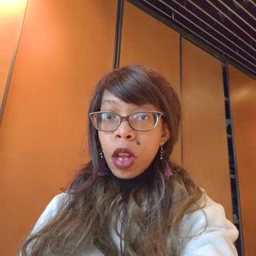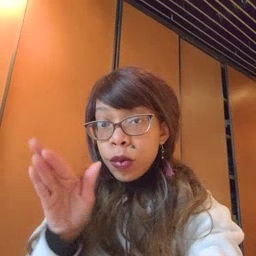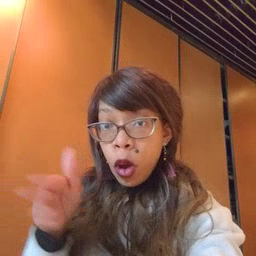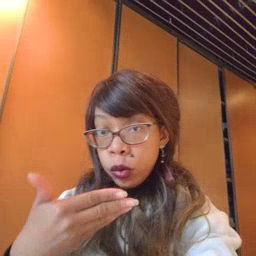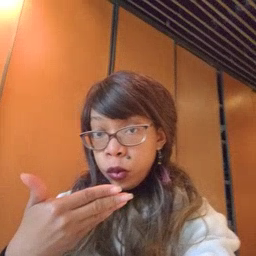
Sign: room